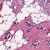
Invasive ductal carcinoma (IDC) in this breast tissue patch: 0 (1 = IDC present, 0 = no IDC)